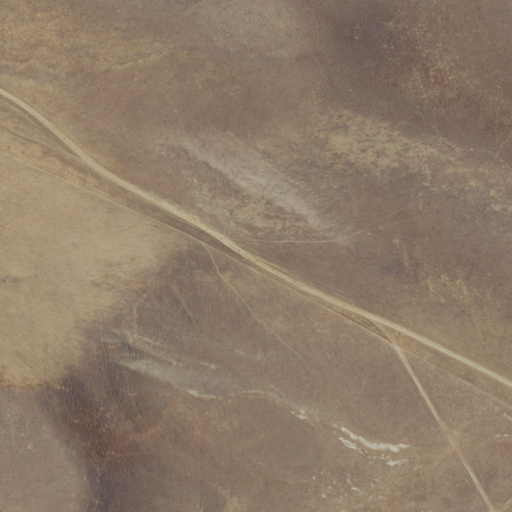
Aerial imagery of gap in California named Raven Pass containing grassland and open development